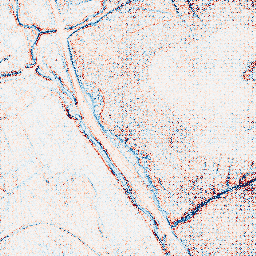
Category: edge_preserving
Decomposition family: anisotropic_diffusion
Decomposition parameters: iterations: 10
kappa: 100
gamma: 0.05
Upsampling method: regularized
Upsampling parameters: scale: 4
lambda_reg: 0.1
Upsampling scale: 4